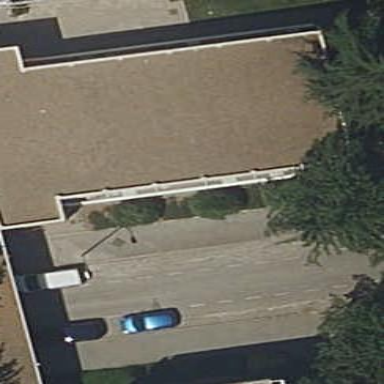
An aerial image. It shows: Building part with flat roof.